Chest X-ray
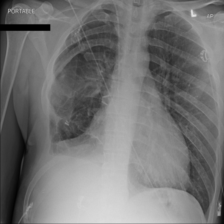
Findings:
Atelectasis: negative
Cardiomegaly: negative
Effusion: negative
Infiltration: positive
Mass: negative
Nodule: negative
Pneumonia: negative
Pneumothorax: negative
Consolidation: negative
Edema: negative
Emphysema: negative
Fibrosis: negative
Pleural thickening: negative
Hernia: negative